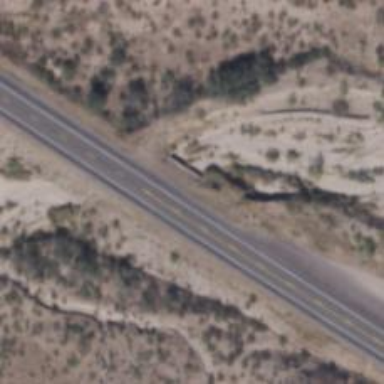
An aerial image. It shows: Track road on bridge.